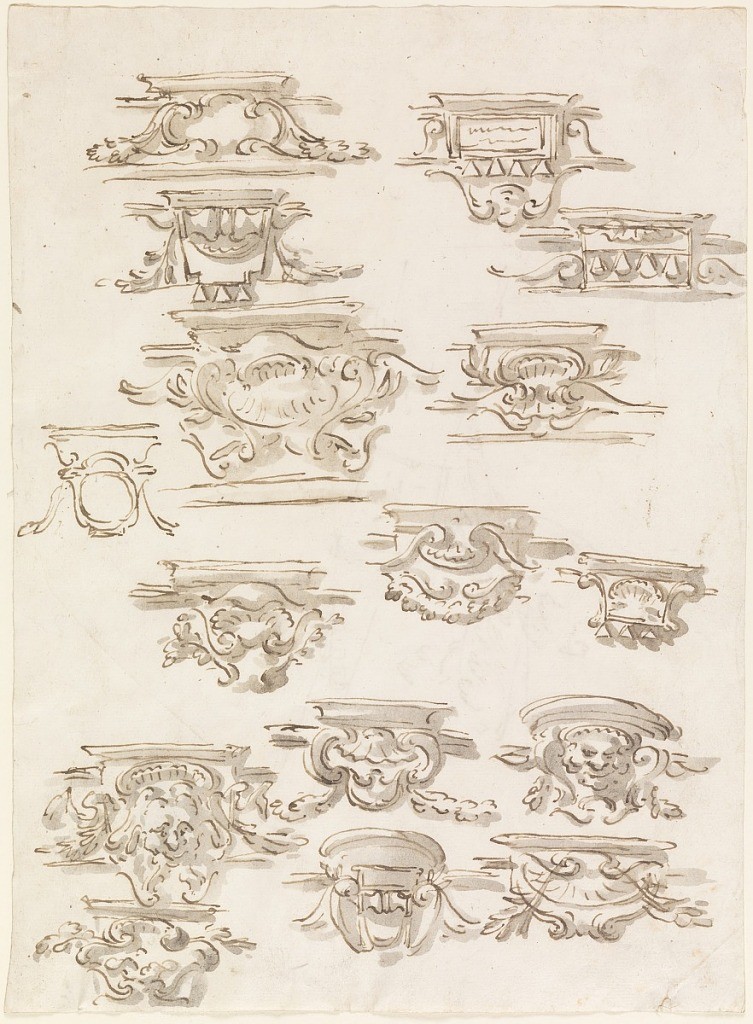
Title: Sixteen Designs for Consoles
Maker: Carlo Marchionni, Italian, 1702–1786
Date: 1720–30
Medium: Pen and sepia ink, brush and gray watercolor on paper; verso: pen and ink, graphite
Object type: Drawing
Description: Vertical rectangle with sixteen designs for consoles. All but one of the sketches with wash. The consoles are protruding from a frieze. Two are with masks, most with escutcheons, one with a tablet, three with motifs of architectural ornament. Verso: A tree, and in front of it the upper part of a column standing obliquely above a base, with a plummet hanging from its top. Above, a sketch probably showing how to measure the angle of the oblique angle and in graphite, an upright oblong drawn into the oblique column.